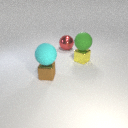
large cyan rubber sphere above small brown metal cube